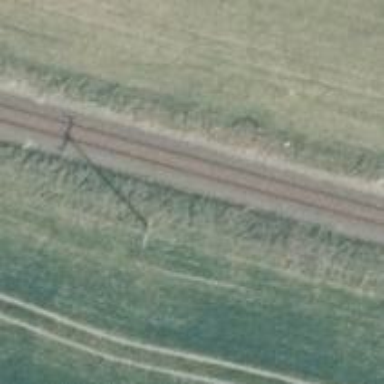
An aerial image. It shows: Power pole.